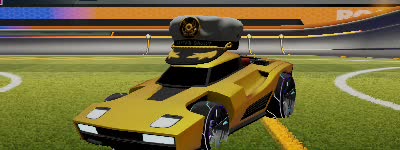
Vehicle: breakout